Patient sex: M
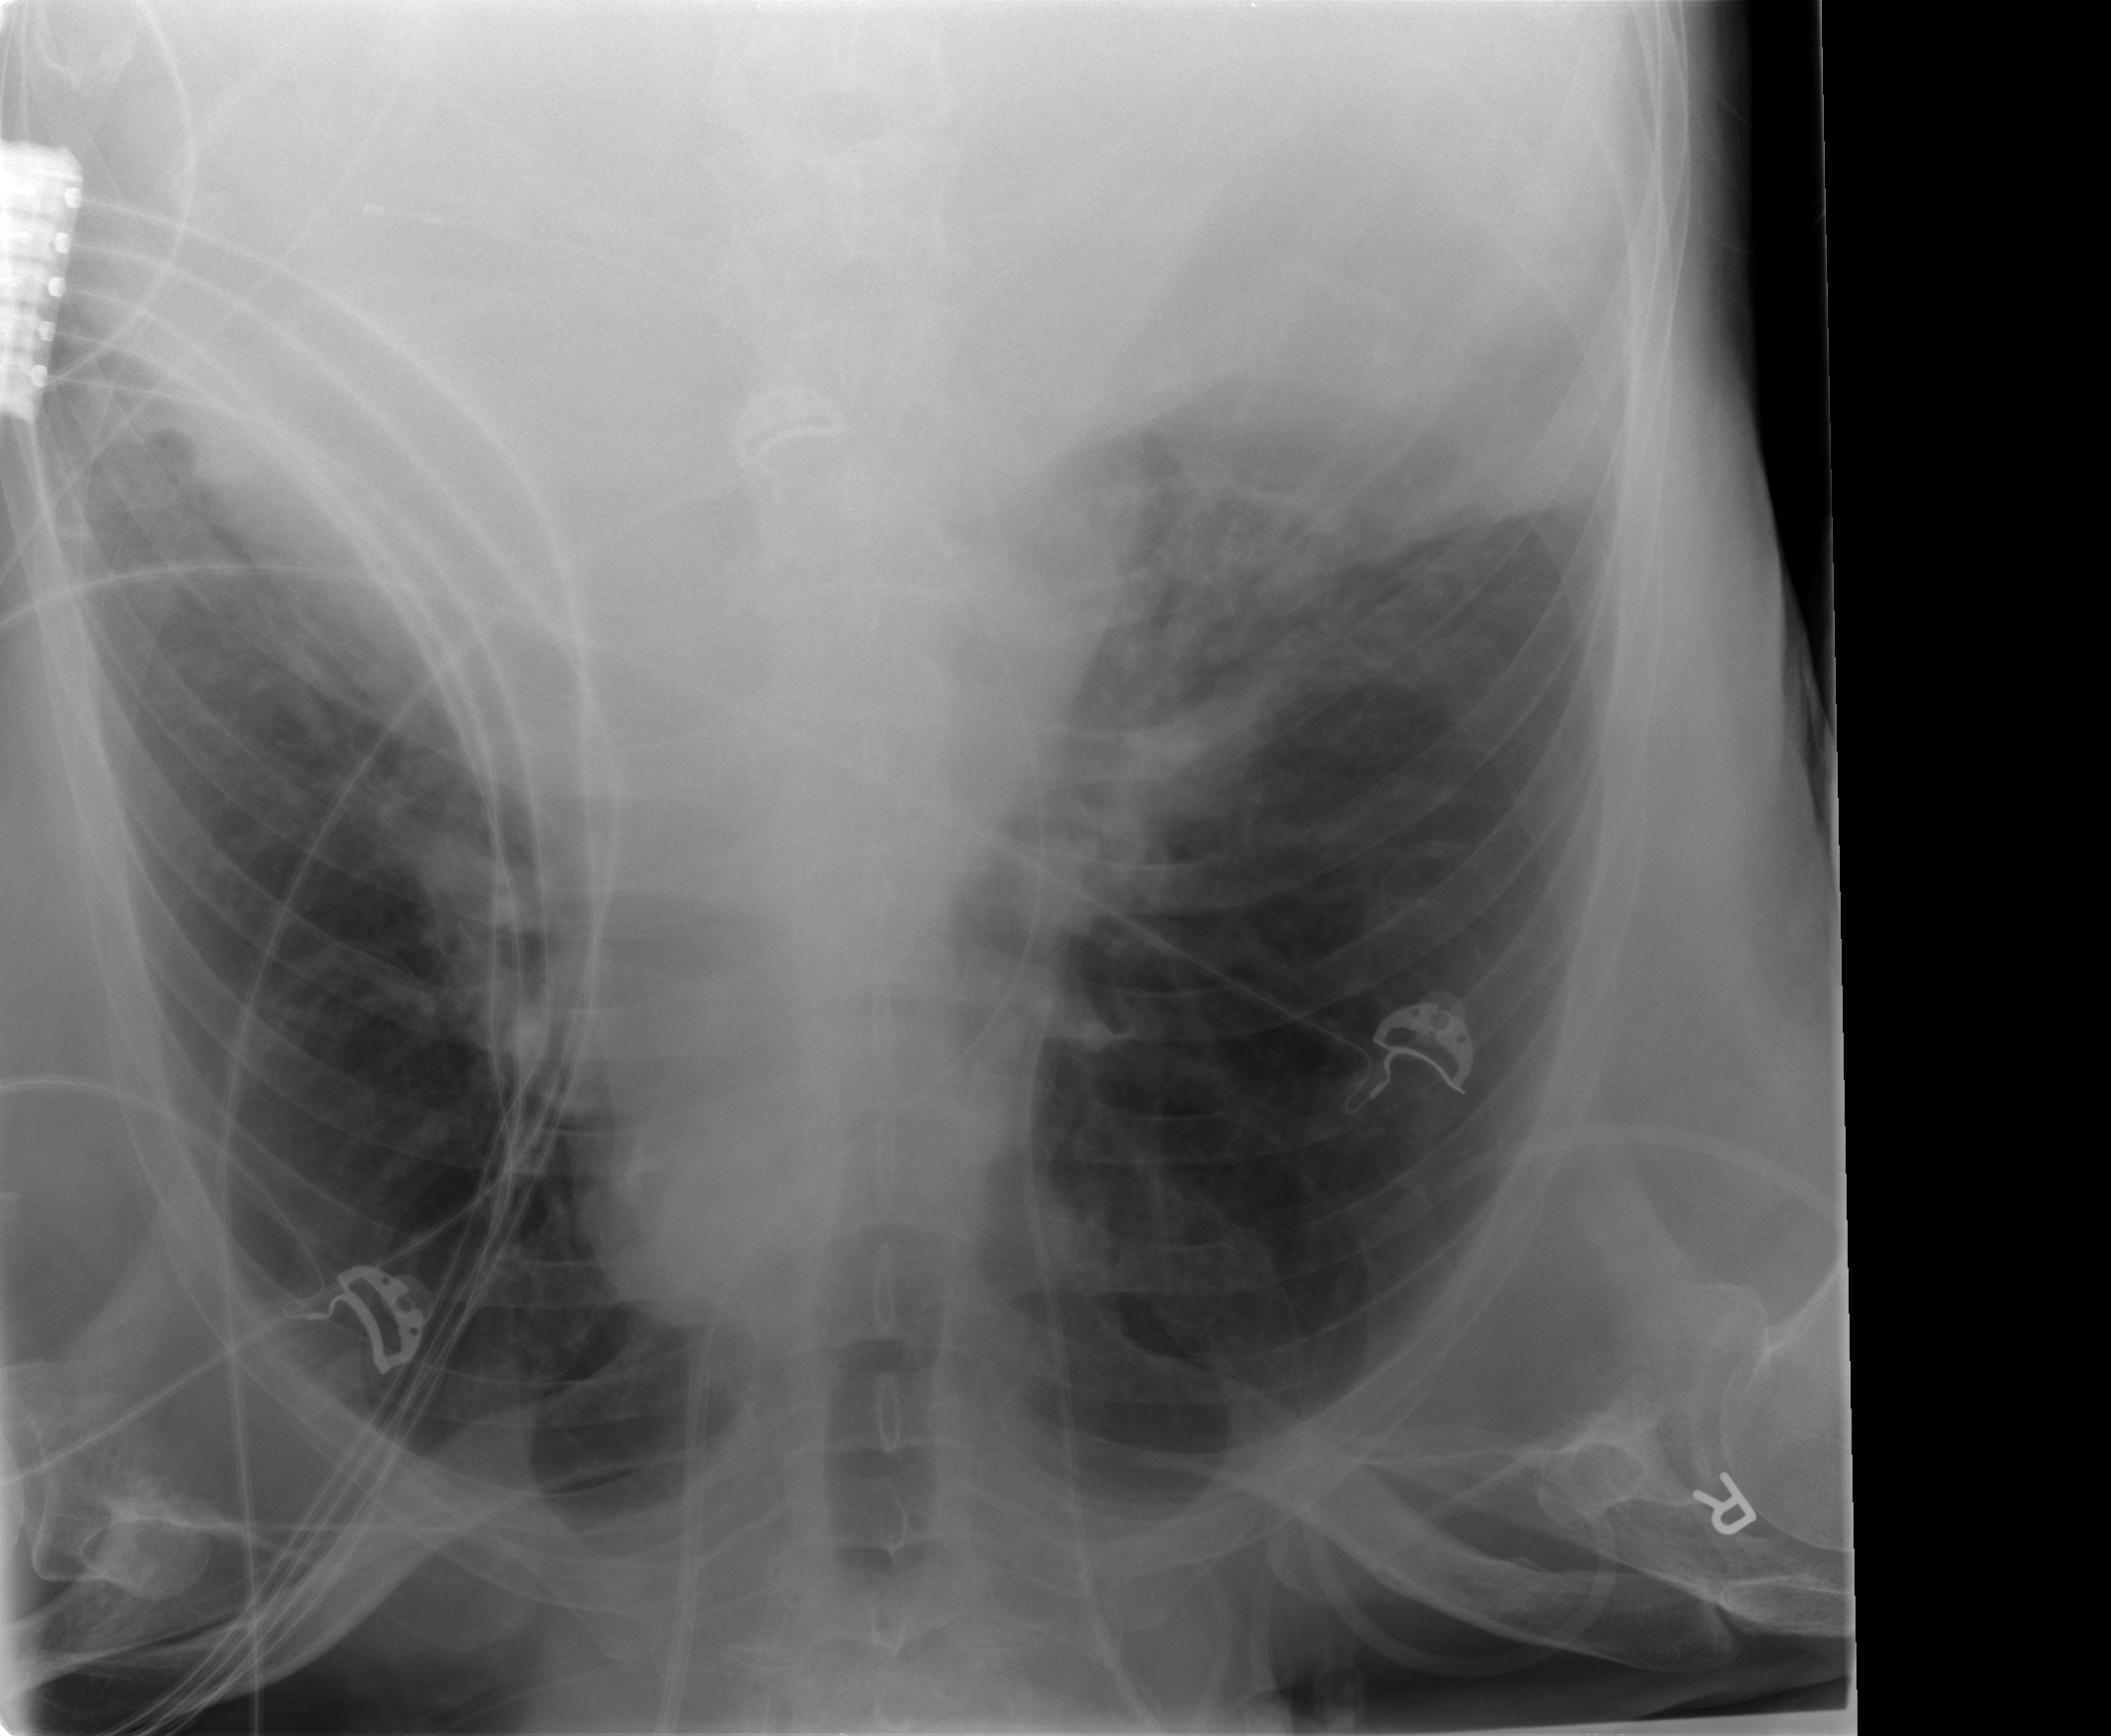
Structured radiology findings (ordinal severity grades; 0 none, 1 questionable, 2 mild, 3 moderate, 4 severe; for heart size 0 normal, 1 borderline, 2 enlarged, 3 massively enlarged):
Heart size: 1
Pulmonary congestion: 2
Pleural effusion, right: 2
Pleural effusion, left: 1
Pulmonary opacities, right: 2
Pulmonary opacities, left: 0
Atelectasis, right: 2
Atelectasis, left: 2